Field crop: maize
Growth stage: 1
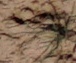
Species: lolium